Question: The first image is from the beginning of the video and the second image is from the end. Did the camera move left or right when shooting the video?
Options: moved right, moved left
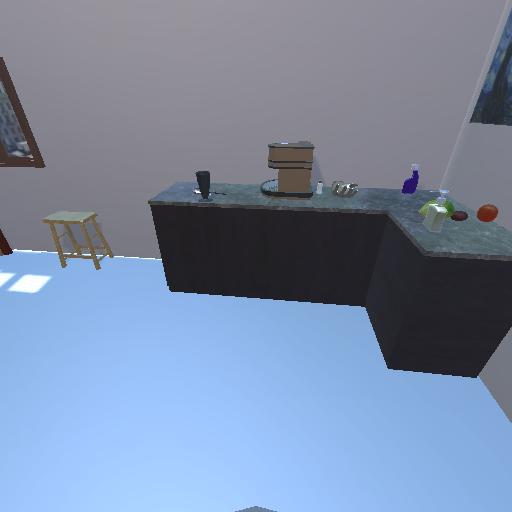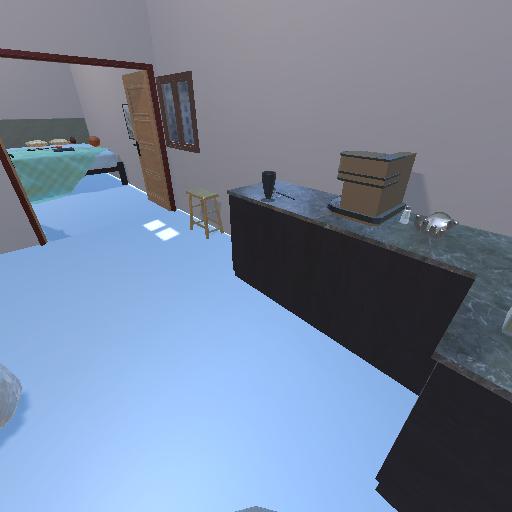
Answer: moved right